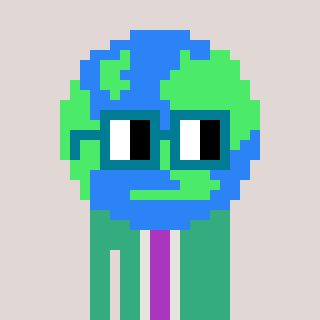
a pixel art character with square dark green glasses, a earth-shaped head and a teal-colored body on a warm background